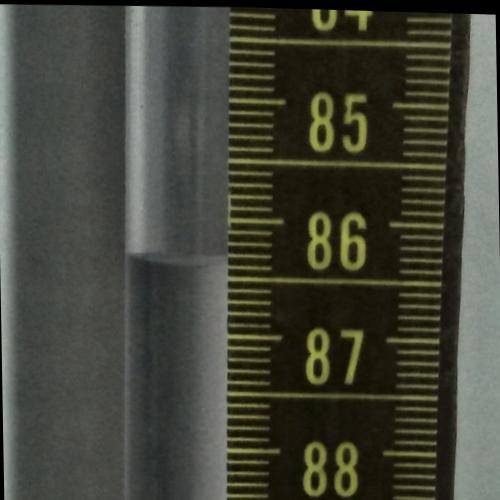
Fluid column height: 86.3 cm